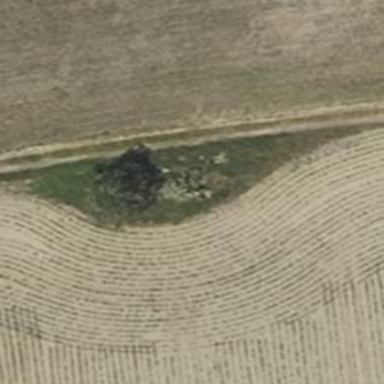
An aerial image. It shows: Deciduous broadleaved tree.